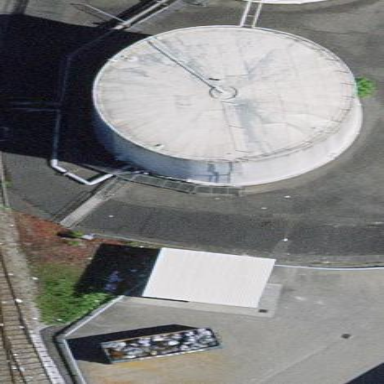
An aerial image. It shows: Industrial building with storage tank.